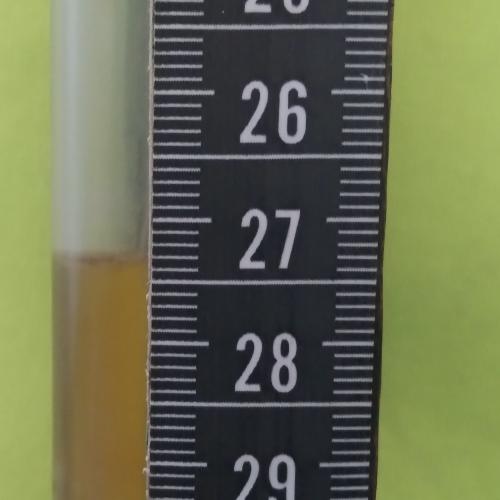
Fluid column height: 27.3 cm